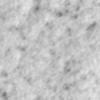
Label: no_change